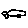
Label: car